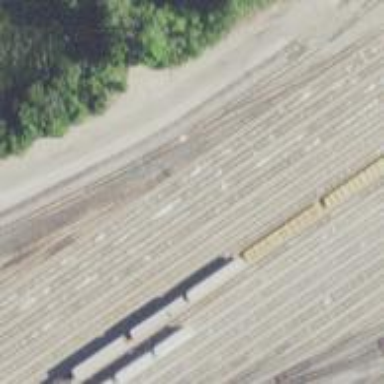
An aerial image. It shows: Railway yard.